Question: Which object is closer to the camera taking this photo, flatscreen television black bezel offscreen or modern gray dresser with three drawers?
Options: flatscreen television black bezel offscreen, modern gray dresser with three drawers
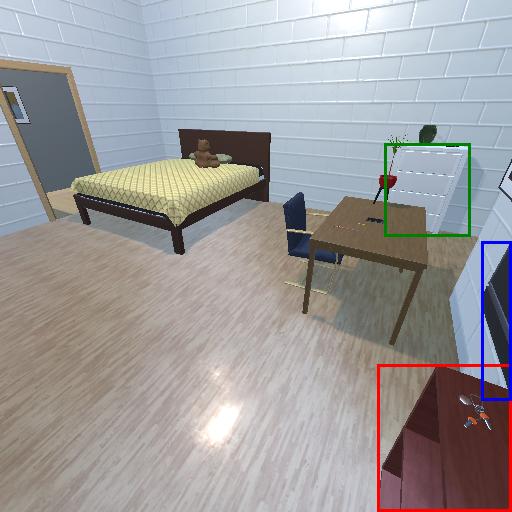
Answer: flatscreen television black bezel offscreen